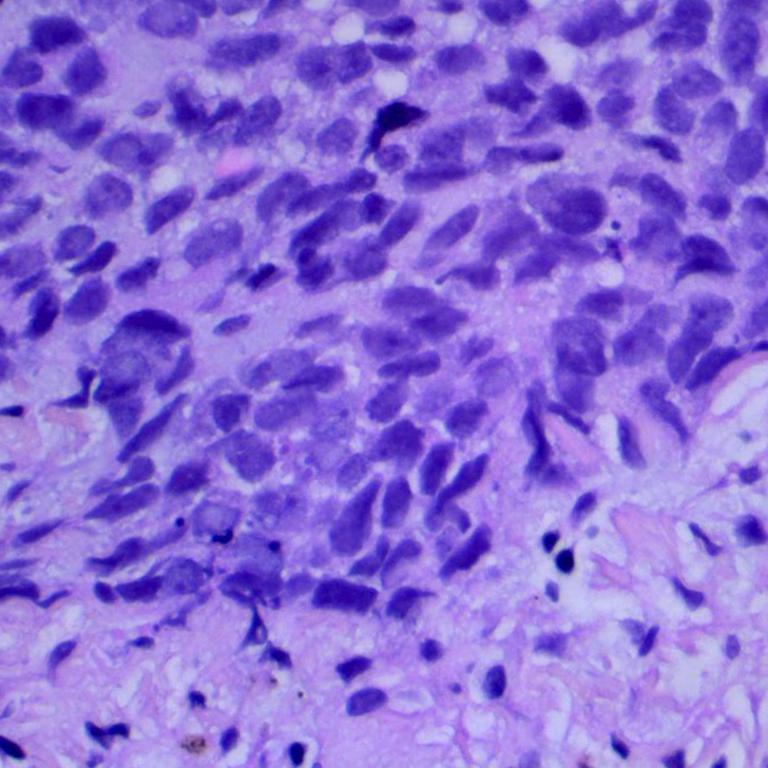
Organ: lung
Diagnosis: squamous carcinomas